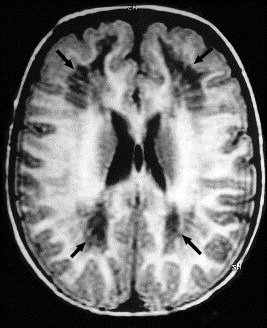
Label: notumor